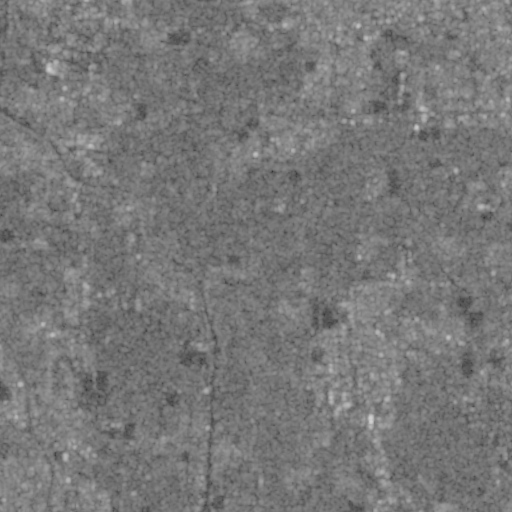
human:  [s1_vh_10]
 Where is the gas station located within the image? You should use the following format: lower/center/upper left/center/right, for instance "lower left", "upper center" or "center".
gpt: The gas station is located in the center left of the image.
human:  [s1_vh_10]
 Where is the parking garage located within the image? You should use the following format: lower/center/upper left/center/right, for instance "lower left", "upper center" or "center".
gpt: The parking garage is located in the upper left of the image.
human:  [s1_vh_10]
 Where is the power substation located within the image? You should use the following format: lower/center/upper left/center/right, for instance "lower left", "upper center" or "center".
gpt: The power substation is located in the lower right of the image.
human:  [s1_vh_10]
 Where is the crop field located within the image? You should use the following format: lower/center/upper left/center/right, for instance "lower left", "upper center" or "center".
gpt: There is no crop field in the image.

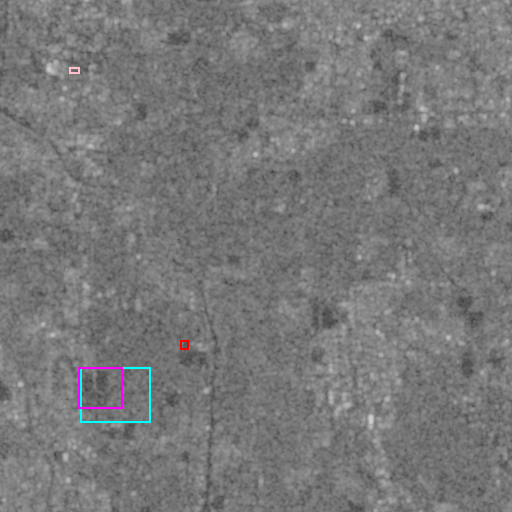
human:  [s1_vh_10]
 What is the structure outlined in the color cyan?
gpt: The structure outlined in cyan is a crop field.
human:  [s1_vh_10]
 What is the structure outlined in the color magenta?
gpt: The structure outlined in magenta is a park.
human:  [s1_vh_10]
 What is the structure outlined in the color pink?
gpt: The structure outlined in pink is a parking garage.
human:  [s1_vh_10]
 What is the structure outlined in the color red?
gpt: The structure outlined in red is a parking lot.
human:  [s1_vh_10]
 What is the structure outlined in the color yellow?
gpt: There is no yellow outline.